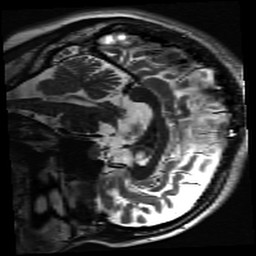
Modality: inplaneT2
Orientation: sagittal